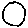
Label: circle